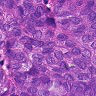
Metastatic tissue present: yes